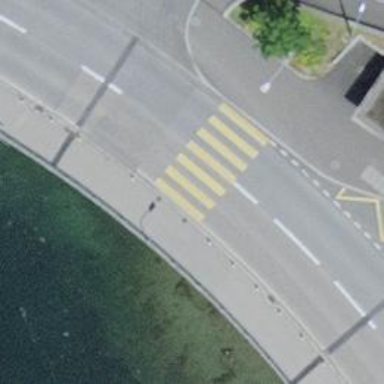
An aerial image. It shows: Marked zebra crossing on the road.